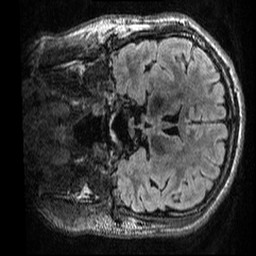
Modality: T2w
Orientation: coronal
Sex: male
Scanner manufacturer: ge
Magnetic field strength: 3 T
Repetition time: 6 s
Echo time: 0.1282 s